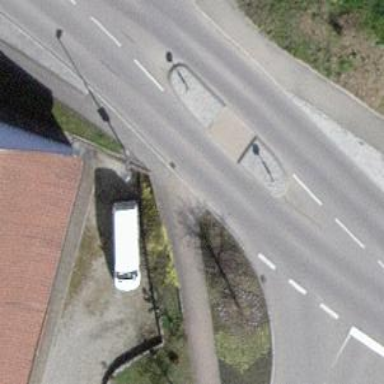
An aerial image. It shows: Unmarked crossing with pedestrian island.